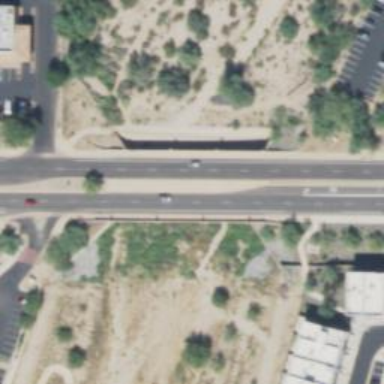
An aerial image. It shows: Secondary link road on asphalt bridge.